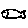
Label: fish